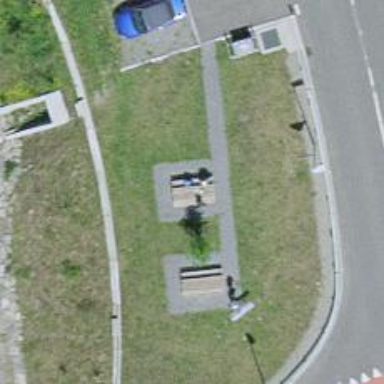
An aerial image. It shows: Picnic table located in leisure land area.